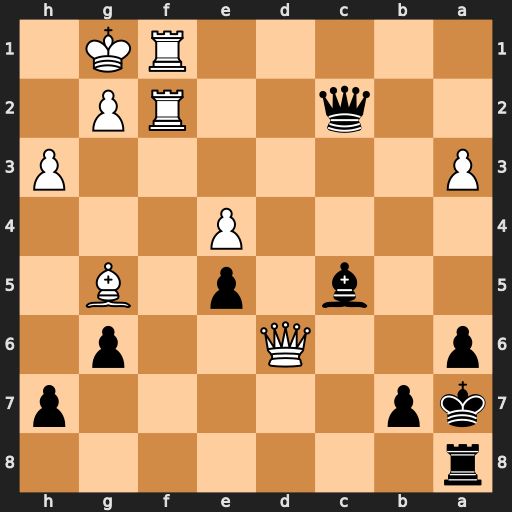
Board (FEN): r7/kp5p/p2Q2p1/2b1p1B1/4P3/P6P/2q2RP1/5RK1
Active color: b
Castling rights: -
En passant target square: -
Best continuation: Qxf2+ Rxf2 Bxd6